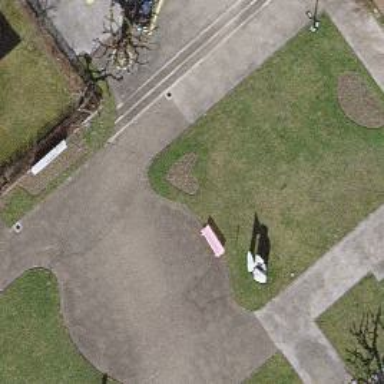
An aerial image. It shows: Pink bench.